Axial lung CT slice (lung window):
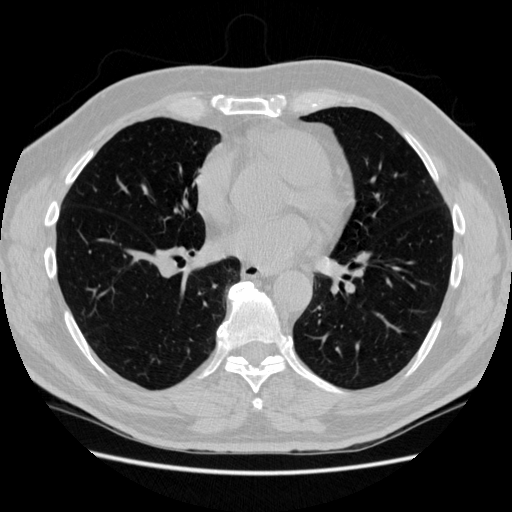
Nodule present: no